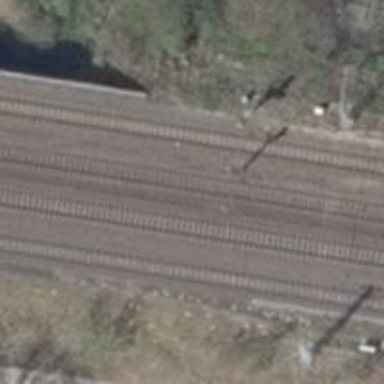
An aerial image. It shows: Railway signal.